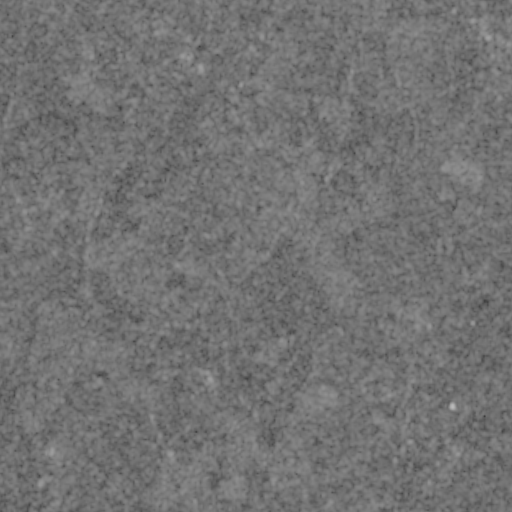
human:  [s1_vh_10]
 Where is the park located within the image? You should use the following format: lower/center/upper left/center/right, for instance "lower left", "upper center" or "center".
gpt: The park is located in the center right of the image.
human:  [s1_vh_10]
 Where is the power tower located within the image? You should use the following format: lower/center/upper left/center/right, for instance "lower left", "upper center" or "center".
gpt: The power tower is located in the right of the image.
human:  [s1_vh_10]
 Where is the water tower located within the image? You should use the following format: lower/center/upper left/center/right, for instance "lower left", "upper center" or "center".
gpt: The water tower is located in the upper center of the image.
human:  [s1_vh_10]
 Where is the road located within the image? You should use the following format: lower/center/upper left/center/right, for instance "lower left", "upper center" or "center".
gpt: There is no road in the image.

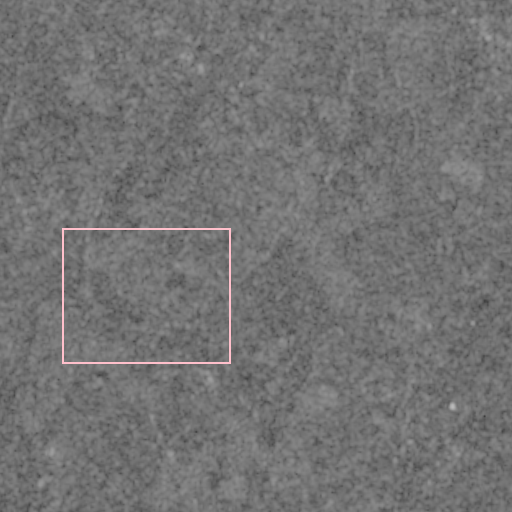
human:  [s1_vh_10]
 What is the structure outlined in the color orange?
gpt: There is no orange outline.
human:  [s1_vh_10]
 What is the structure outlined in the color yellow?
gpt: There is no structure outlined in yellow.